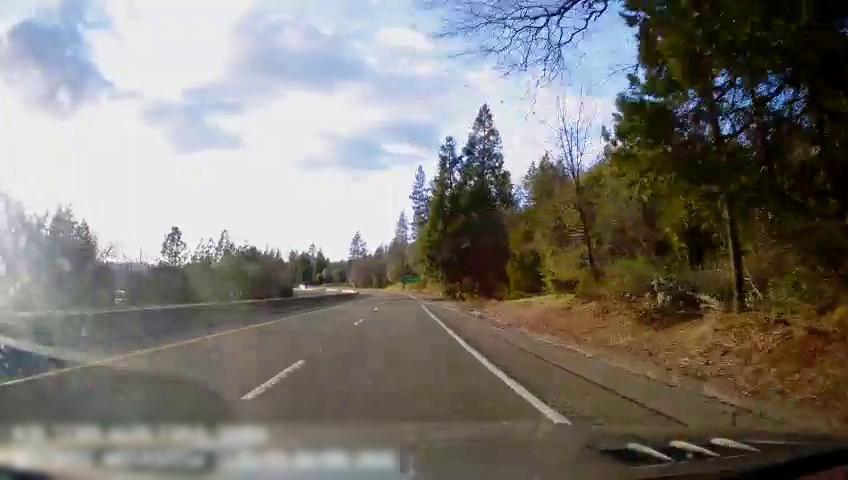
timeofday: Day
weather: Sunny
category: Drivable Space
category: Drivable Space
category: Lanes | Alternate Lane
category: Lanes | Current Lane
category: Lanes | Alternate Lane
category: Lanes | Alternate Lane
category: Traffic | Signs